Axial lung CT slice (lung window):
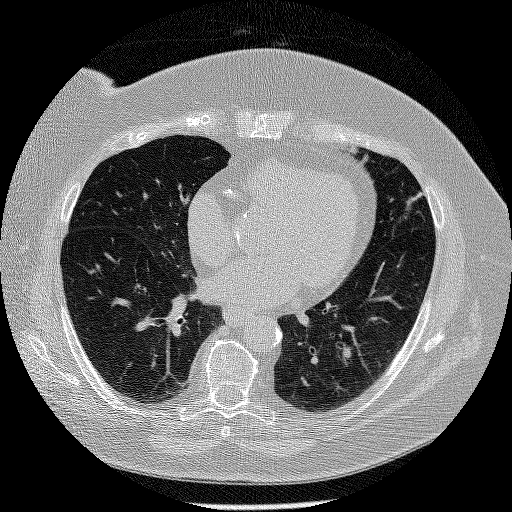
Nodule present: no